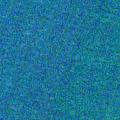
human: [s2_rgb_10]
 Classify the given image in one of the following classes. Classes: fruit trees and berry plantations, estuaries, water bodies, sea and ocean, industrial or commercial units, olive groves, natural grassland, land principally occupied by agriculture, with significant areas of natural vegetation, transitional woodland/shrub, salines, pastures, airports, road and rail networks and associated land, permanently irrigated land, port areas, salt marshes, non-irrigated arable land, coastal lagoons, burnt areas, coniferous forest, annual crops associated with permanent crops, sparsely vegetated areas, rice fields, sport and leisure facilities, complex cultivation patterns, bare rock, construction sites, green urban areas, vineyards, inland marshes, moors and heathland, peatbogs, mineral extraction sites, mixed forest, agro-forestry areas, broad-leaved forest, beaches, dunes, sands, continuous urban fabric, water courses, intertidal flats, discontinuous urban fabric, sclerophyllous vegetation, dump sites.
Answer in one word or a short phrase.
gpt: sea and ocean